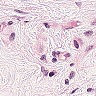
Metastatic tissue present: no